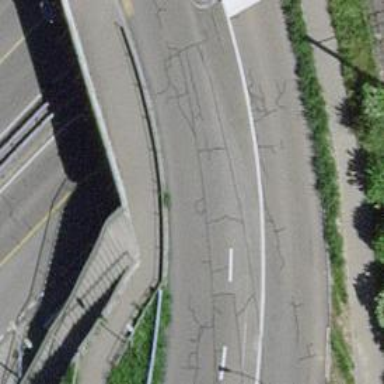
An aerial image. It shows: Set of steps on the road.